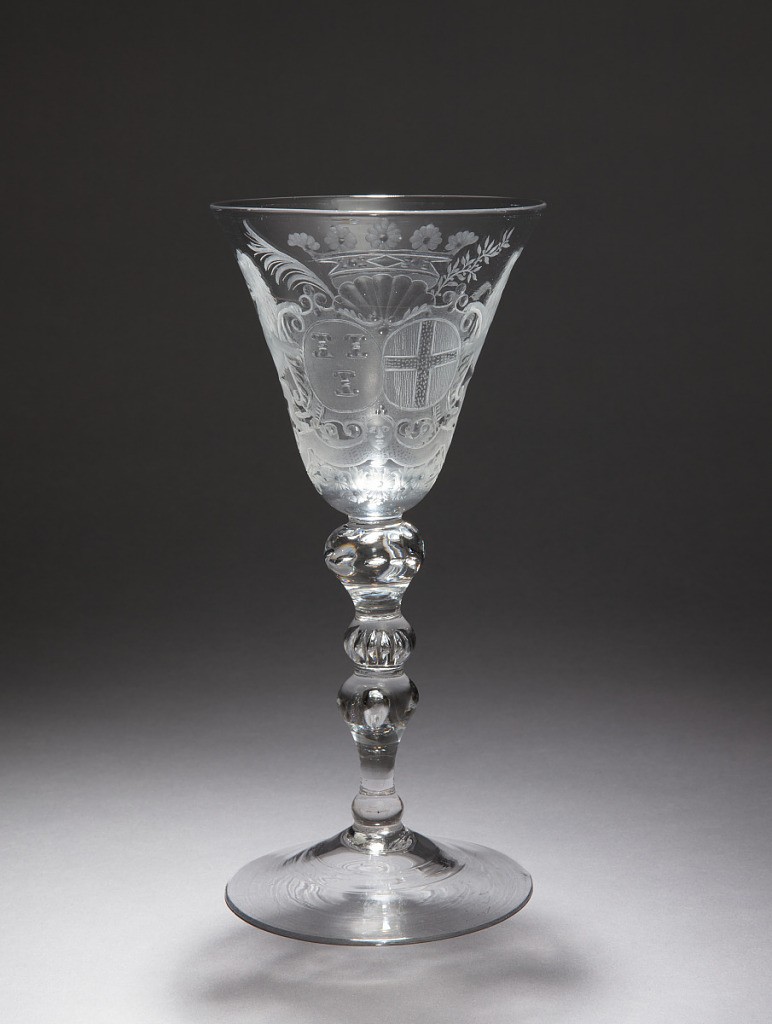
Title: Goblet Celebrating the Marriage of Coenraad Jan van Zuylen van Nievelt (1716–67) and Theodora Wilhelmina van Lynden (1727–96)
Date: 1725–1750
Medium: lead glass
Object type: drinking glass
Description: Large wine glass with a bell-shaped bowl. The stem consists of two similar parts: a large knob above a smaller knob with a narrowing side to it. In the first knob two rows of air bubbles, in the second one row of elongated air bubbles and in the third know one large bubble. Conical foot.

On the bowl a wheel engraving of the coat of arms of Van Zuylen van Nievelt (three columns) and Van Lynden (a cross), both oval shaped. The coats of arms are held by two lions. Above the crest a crown with five florets (fleurons). Beneath the crown a stylized shell. To the left side of the crown a palm tree branch, to the right the branch of an olive tree. Underneath a banderole with decorations of acanthus leaves, 'S'-motifs and flowers. Underneath in the middle, between the two crests a face is engraved.